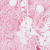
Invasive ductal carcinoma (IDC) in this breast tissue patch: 0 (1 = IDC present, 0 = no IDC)